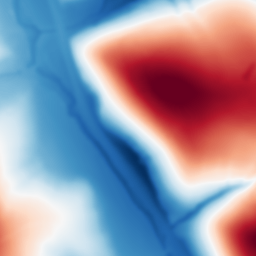
Category: multiscale
Decomposition family: dog
Decomposition parameters: sigma_low: 2
sigma_high: 100
Upsampling method: quartic
Upsampling parameters: scale: 2
Upsampling scale: 2